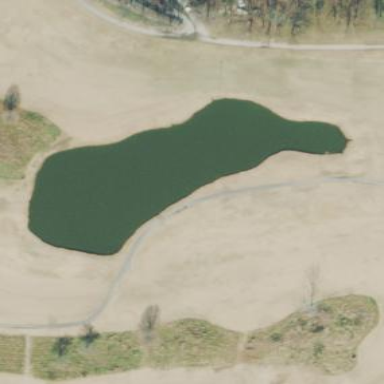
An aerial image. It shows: Scenic view of water hazard on golf course. The natural water feature adds beauty to the landscape.